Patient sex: F
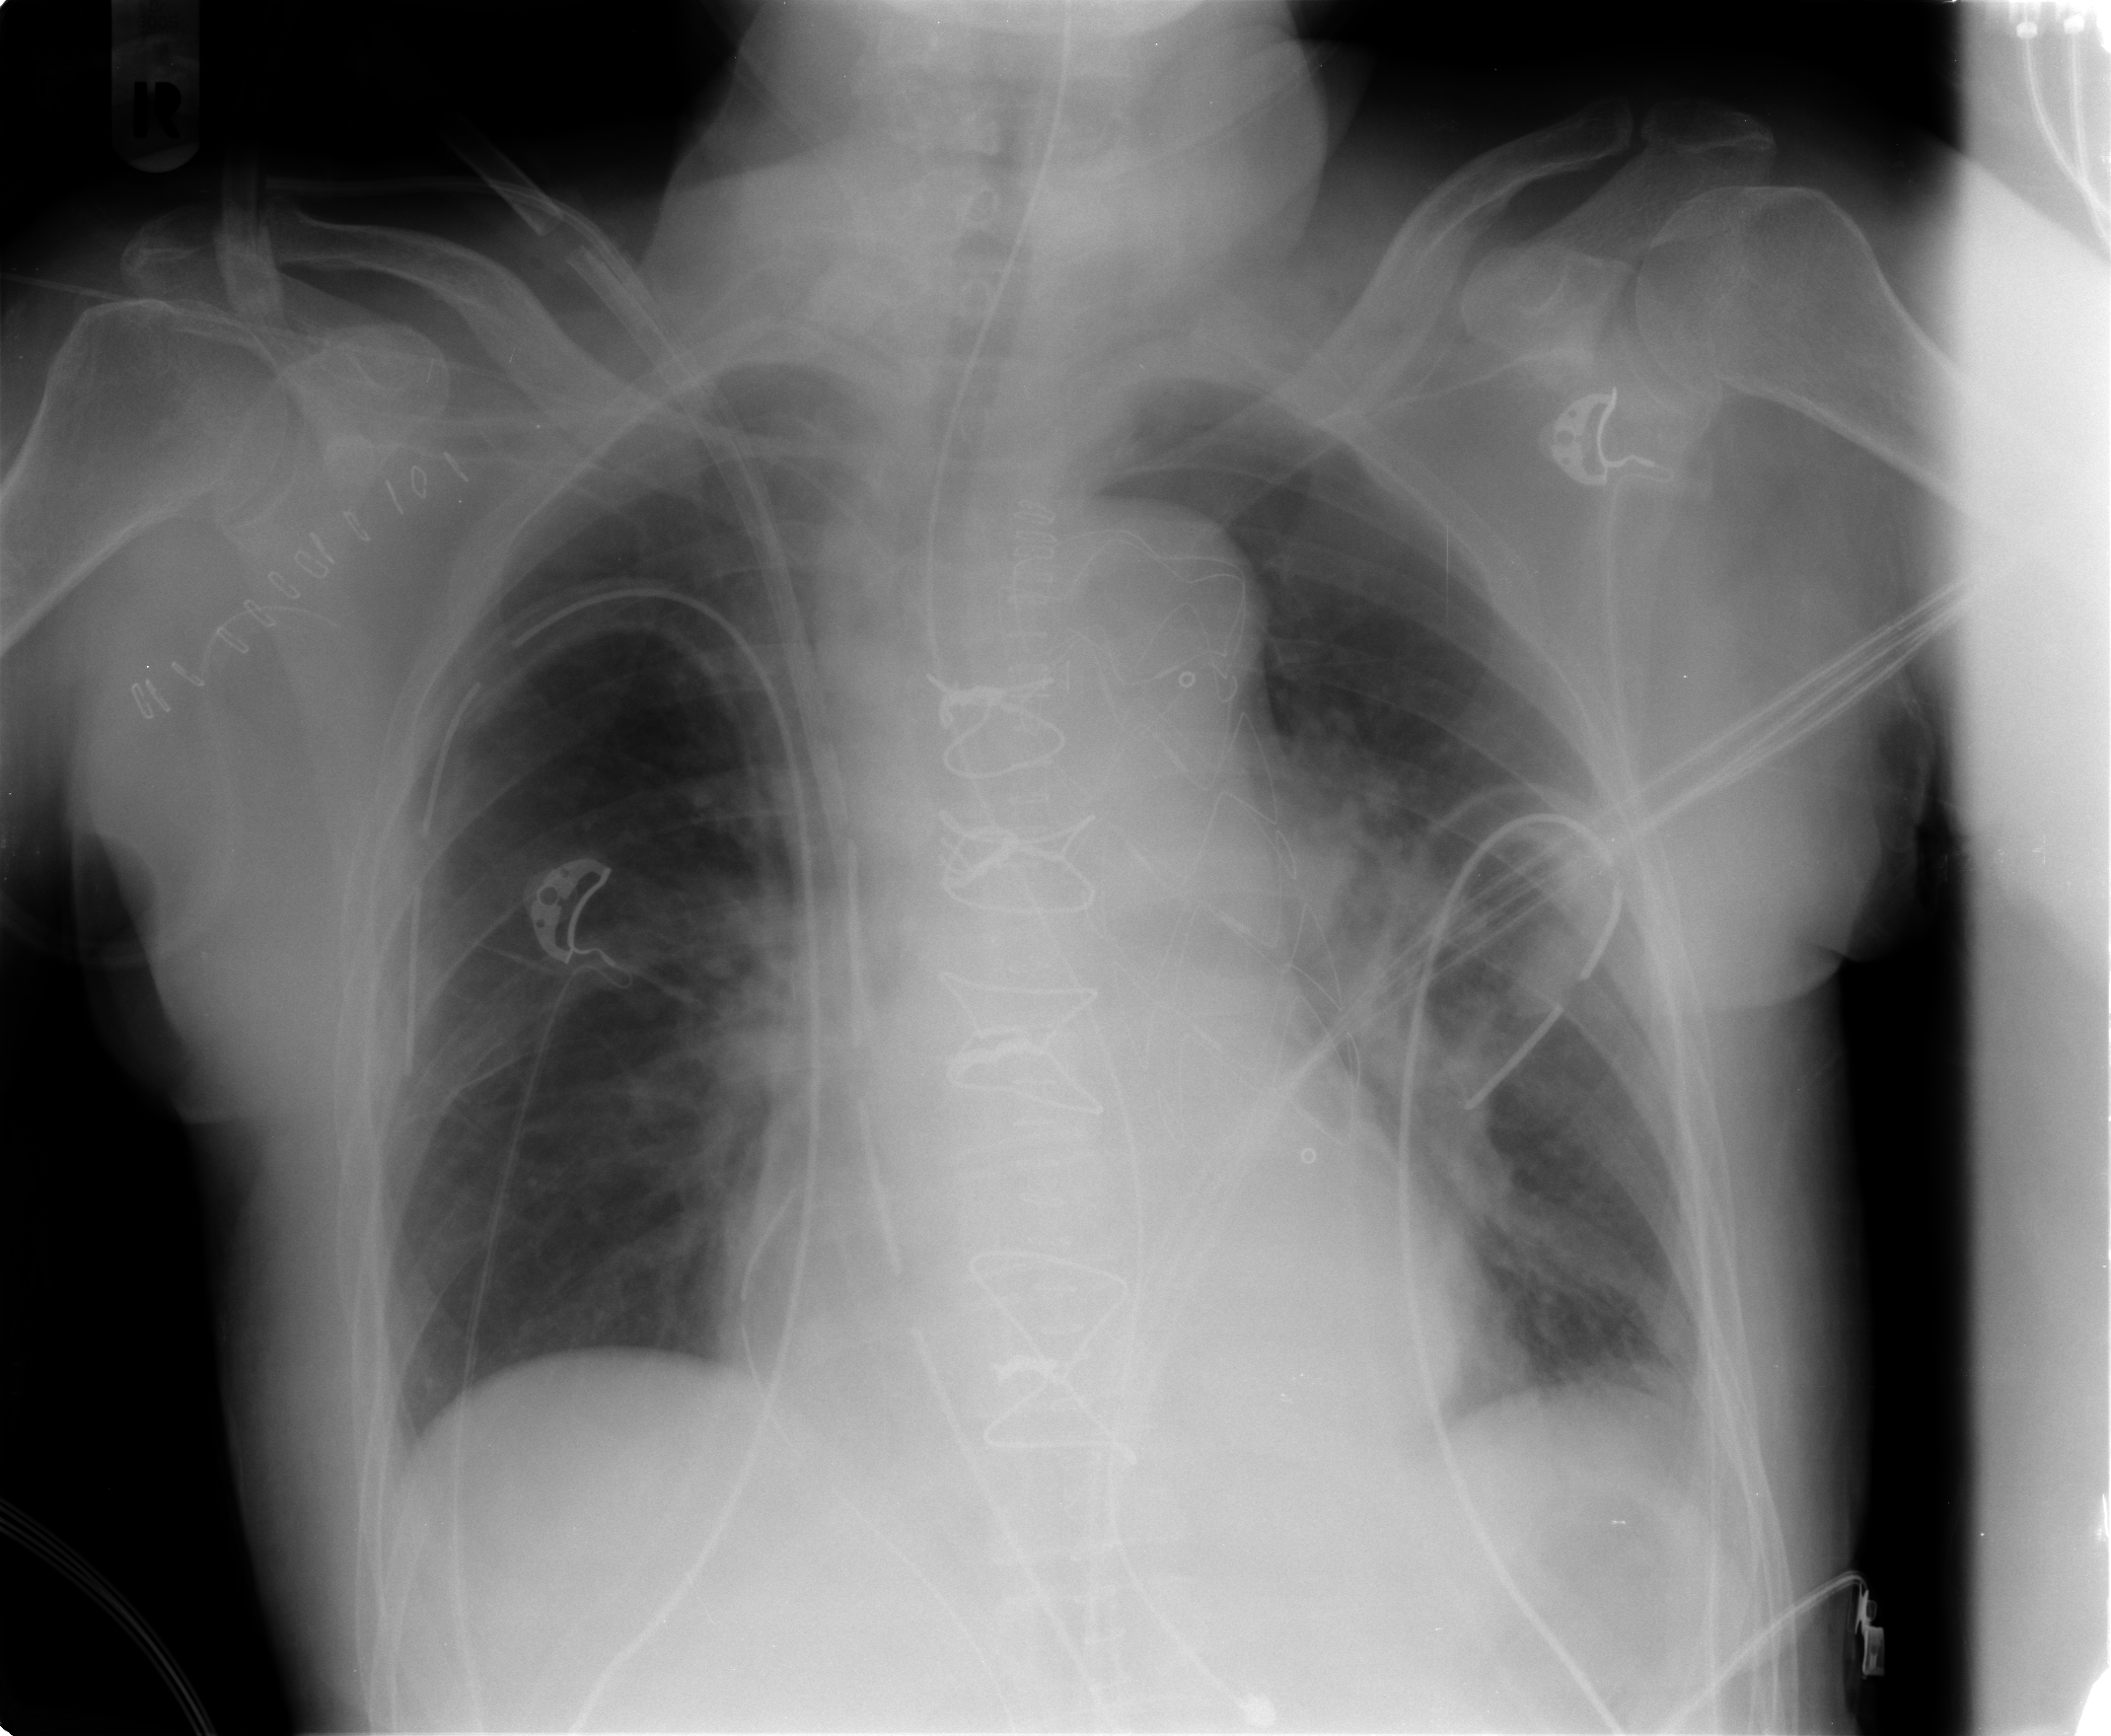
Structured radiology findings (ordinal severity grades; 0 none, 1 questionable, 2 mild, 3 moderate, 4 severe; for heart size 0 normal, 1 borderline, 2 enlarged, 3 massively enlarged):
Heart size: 0
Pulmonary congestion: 2
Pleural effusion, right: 0
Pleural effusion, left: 0
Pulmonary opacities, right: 0
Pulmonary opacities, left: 1
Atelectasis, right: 1
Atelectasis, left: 2